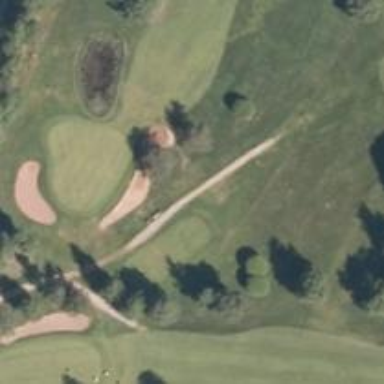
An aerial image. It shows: Path used for both walking and golf.